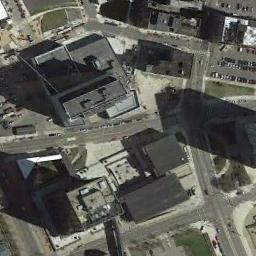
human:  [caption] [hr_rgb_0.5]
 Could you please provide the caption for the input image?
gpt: The commercial area is near a parking lot .

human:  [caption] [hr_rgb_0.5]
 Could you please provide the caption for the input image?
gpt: In a business district there are many tall buildings of different shapes and several roads with many cars  There are many cars in the open space beside the road .

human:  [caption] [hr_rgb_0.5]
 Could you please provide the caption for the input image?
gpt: A commercial area has lots of buildings of different heights and shapes and some roads go through the commercial area .

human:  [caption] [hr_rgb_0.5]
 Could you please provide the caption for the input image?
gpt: There is a white building on the top left .

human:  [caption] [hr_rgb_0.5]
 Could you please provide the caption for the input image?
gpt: There are some buildings by the roadside on a commercial area .